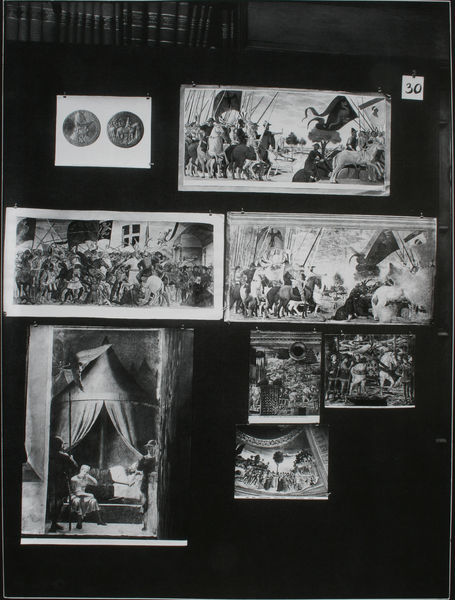
Titel: Der Bilderatlas Mnemosyne - Tafel 30
Künstler: Aby Warburg
Standort: London
Institution: Warburg Institute ©
Schlagwörter: schatten, weiß, menschen, glas, licht, schwarz, zeichnung, regal, wand, rahmen, sehen, vorhang, kreis, pferd, pferde, reiter, bilder, bücher, fotos, fahnen, krieg, schlacht, soldaten, tafel, karten, bett, collage, foto, fotografie, photographie, schlachten, buch, zettel, medaillon, schwarz weiss, künstler, zirkus, ritter, heer, photo, ausstellung, zahl, historienmalerei, nadeln, baldachin, lanzen, bibliothek, sammlung, speer, medaille, buchseiten, erinnerung, fotographie, nummer, acht, himmelbett, römisch, zelt, münze, abbildungen, drucke, zeichnungen, vergleich, ausschnitte, münzen, atlas, alexander, illustrationen, aufnahmen, bilderfolge, fotografien, photos, erinnerungen, medaillen, album, schlachtenszene, lazarett, warburg, photographien, fotoalbum, aby warburg, aby, kunstgeschichte, bilderatlas, mnemosyne, bildatlas, buckrücken, historische fotografie, szenarien, tafel 30, 30, dreißig, nicht zu erkennne, aufsteller, memosyne, vergelich